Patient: sex M, age 22
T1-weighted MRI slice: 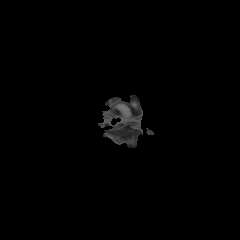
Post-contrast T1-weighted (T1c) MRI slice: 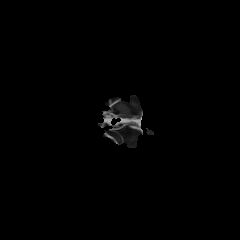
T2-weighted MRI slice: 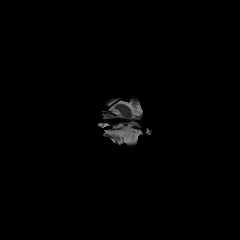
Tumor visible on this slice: no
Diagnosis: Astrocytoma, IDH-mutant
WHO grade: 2